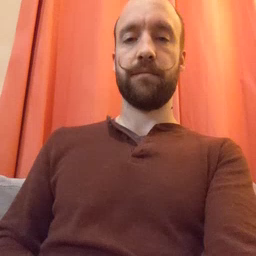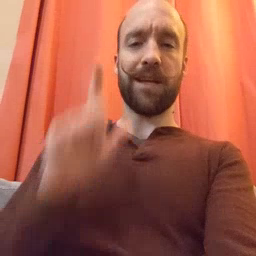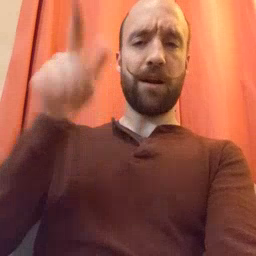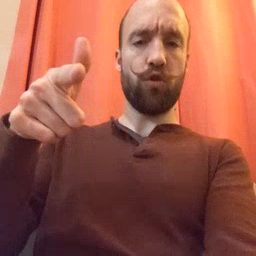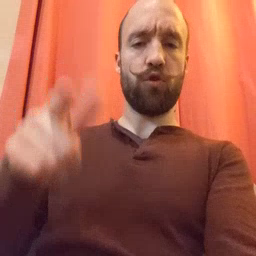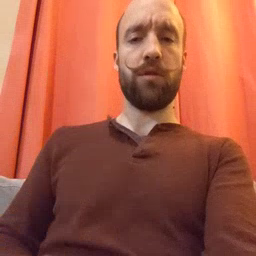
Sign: later